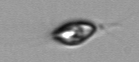
Label: Chrysochromulina